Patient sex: F
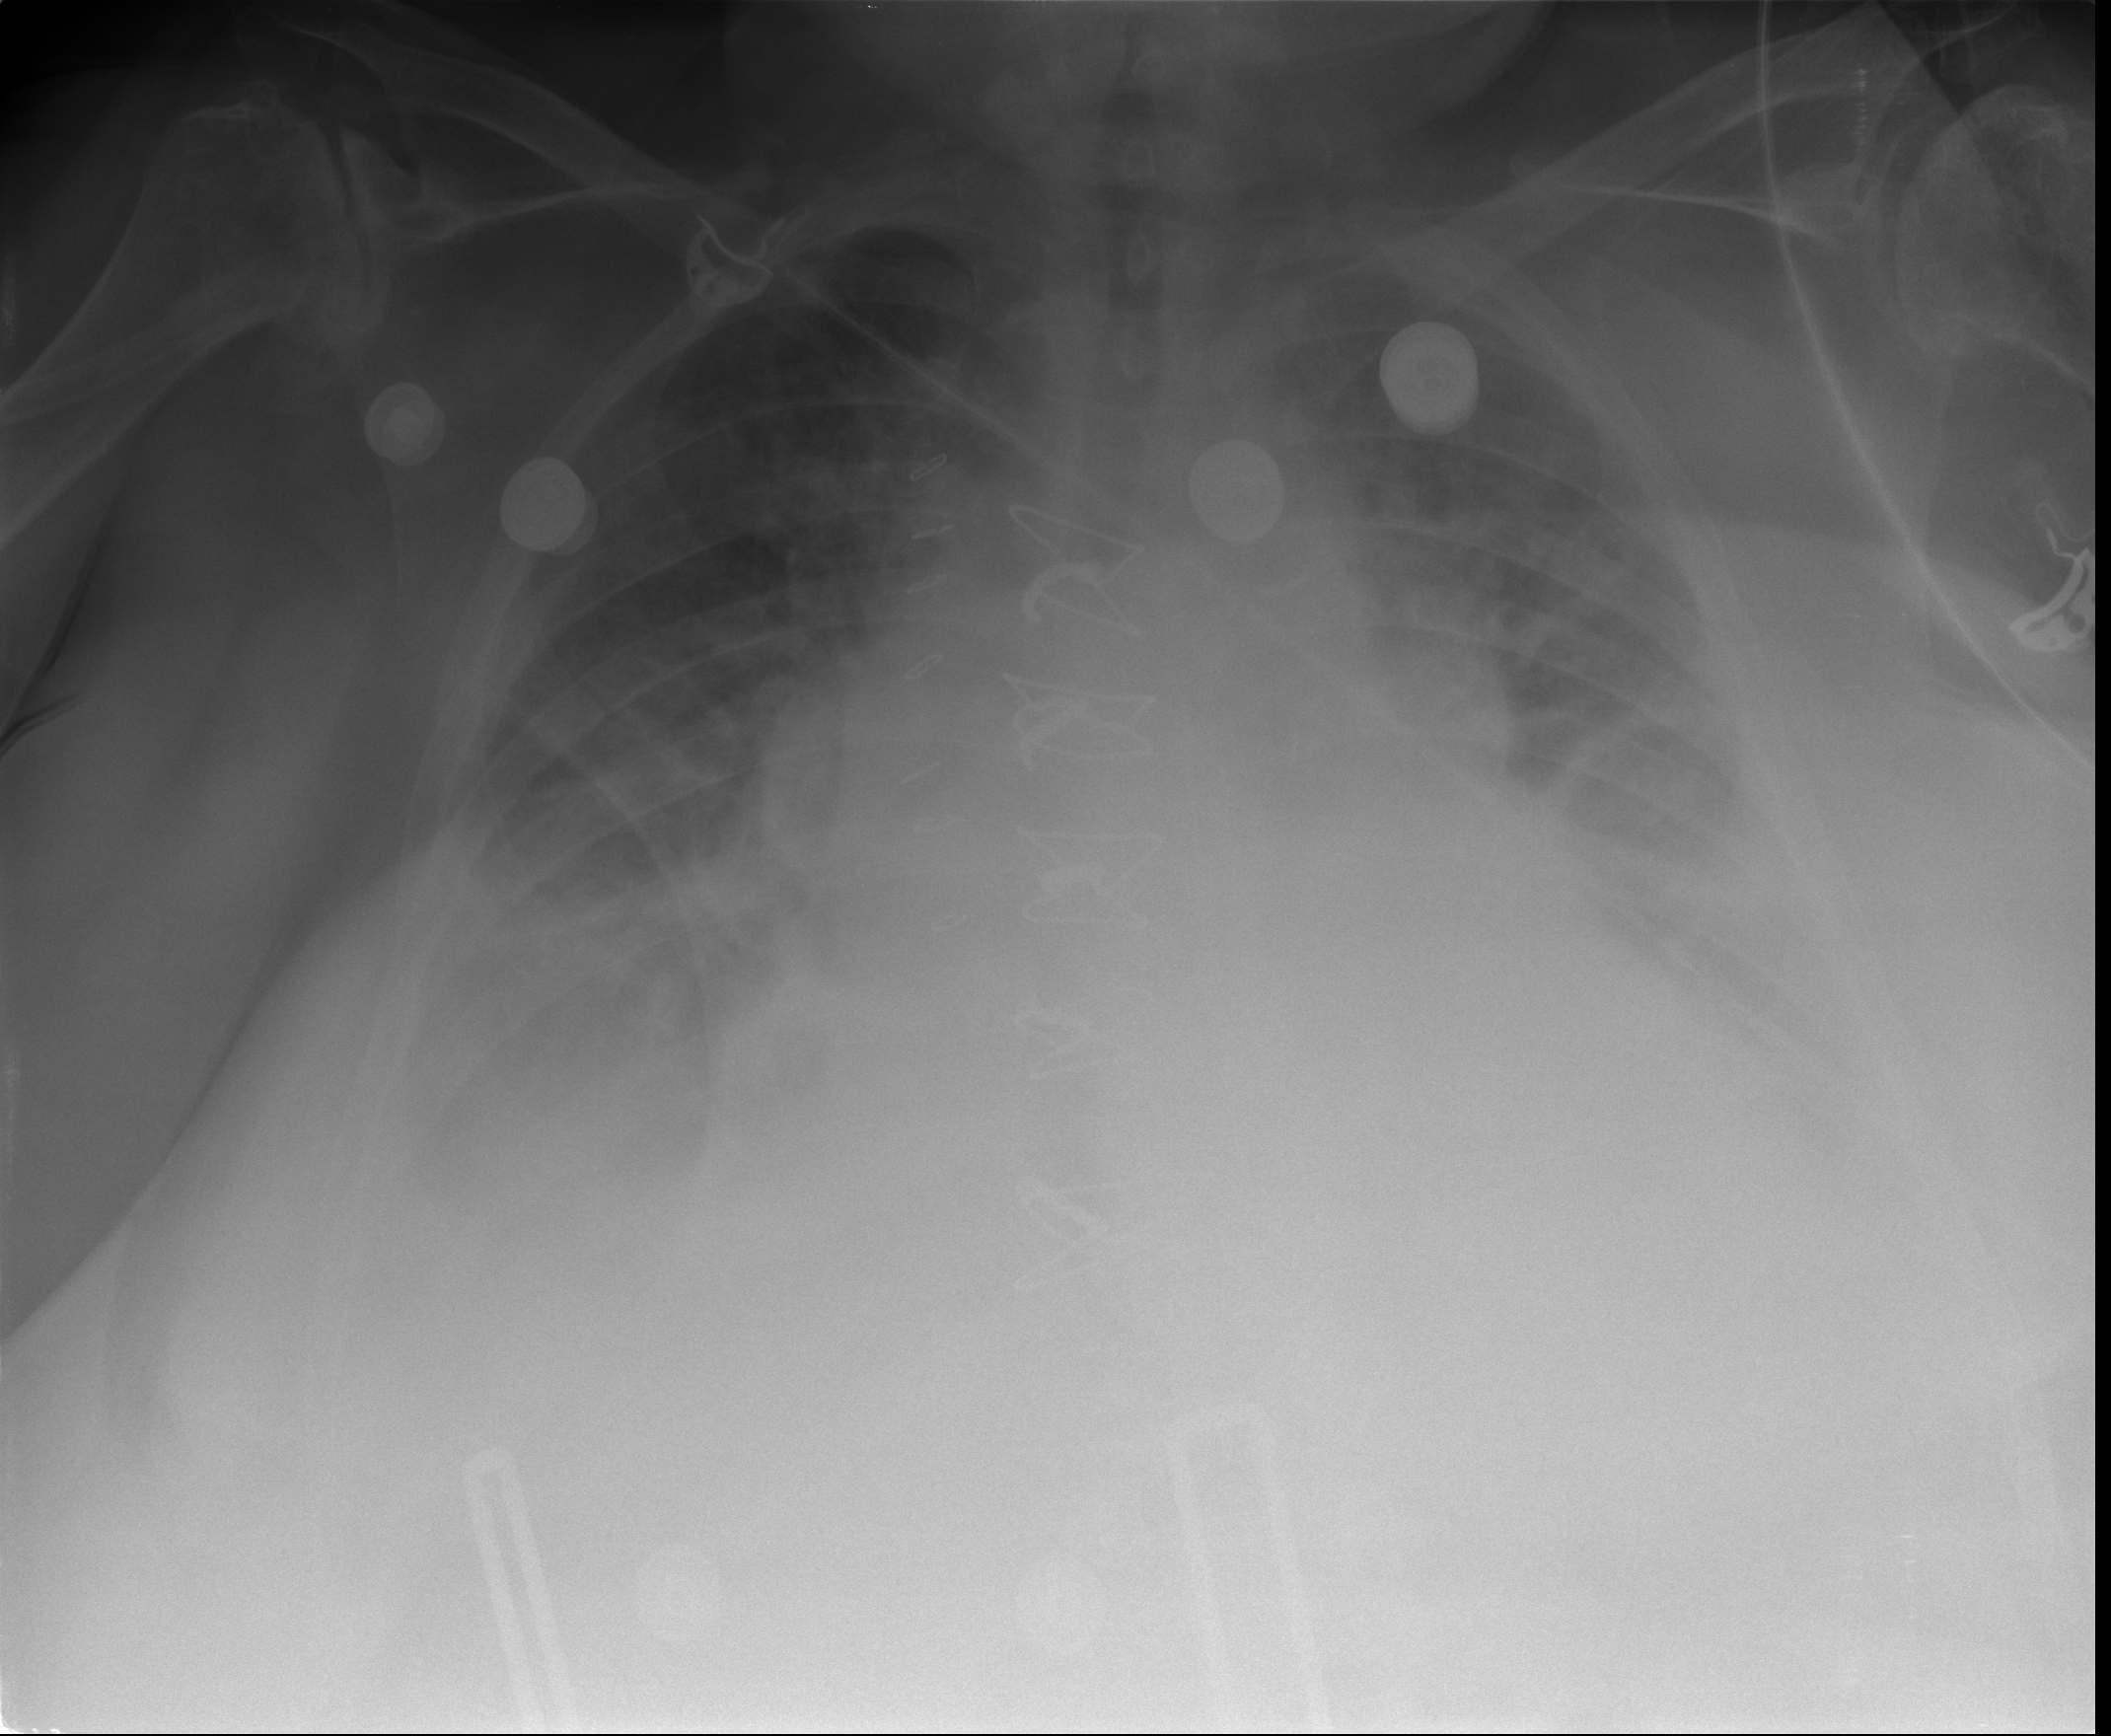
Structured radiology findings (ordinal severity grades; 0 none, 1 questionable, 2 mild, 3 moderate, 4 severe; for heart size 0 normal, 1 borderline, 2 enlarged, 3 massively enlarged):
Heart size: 3
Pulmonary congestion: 3
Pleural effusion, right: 3
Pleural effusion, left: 3
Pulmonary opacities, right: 2
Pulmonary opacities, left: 2
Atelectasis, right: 3
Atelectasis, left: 3